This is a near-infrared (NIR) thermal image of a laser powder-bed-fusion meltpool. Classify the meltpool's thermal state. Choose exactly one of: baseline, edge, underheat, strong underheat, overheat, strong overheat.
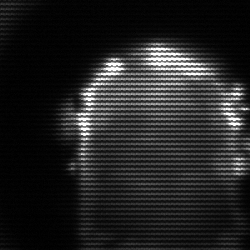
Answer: baseline